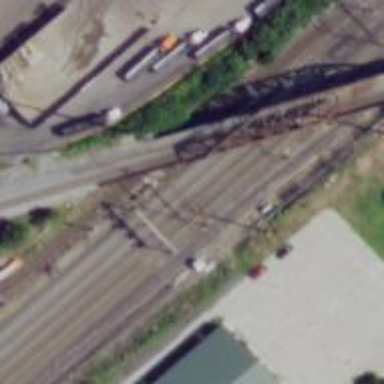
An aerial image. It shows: Railway signal.